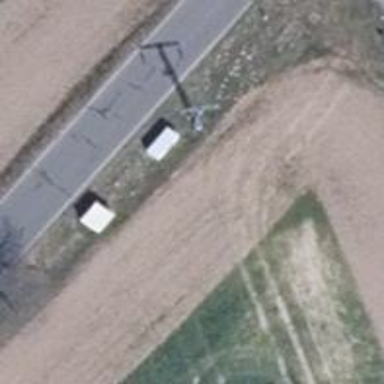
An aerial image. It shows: Power pole.